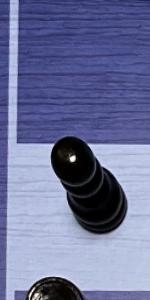
Label: Pawn_Black